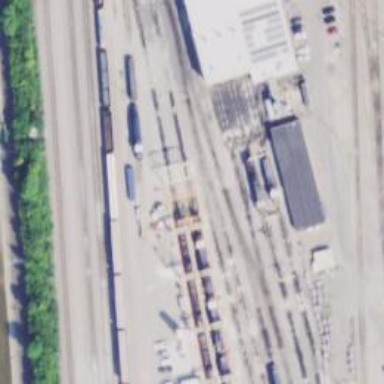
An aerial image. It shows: Railway yard in service.